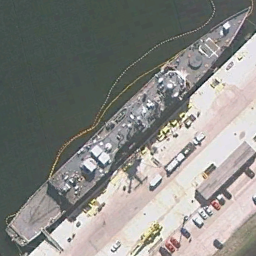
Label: Ticonderoga-class_cruiser